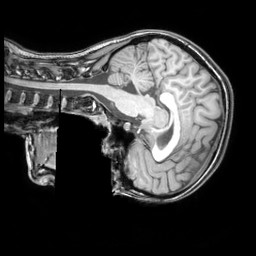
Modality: T1w
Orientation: sagittal
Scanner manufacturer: philips
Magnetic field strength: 3 T
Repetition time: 0.008215 s
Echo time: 0.003763 s